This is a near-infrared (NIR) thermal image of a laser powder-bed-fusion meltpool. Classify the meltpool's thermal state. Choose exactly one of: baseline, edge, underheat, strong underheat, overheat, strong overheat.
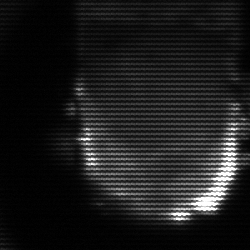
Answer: baseline